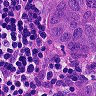
Metastatic tissue present: yes